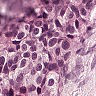
Metastatic tissue present: yes